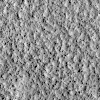
Atmospheric dust classification: not_dusty